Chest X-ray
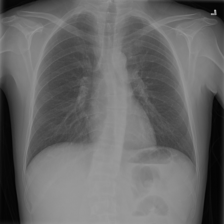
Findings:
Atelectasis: negative
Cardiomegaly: negative
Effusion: negative
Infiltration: positive
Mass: negative
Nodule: negative
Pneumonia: negative
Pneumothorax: negative
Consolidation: negative
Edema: negative
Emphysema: negative
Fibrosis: negative
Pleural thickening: negative
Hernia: negative